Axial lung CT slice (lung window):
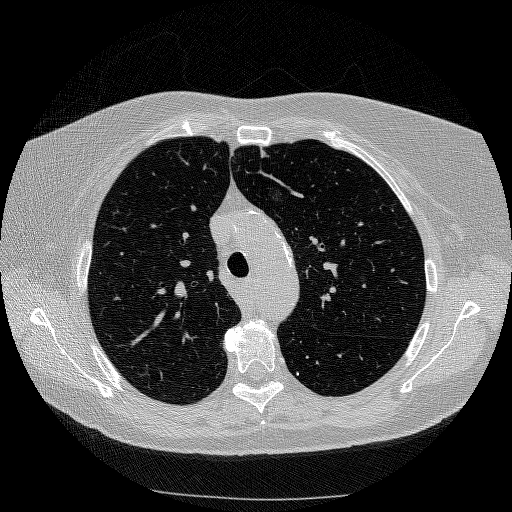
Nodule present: yes
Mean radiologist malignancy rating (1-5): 3.5